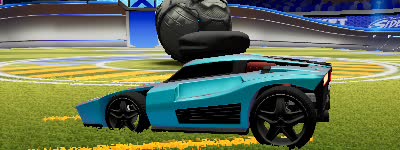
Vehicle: breakout